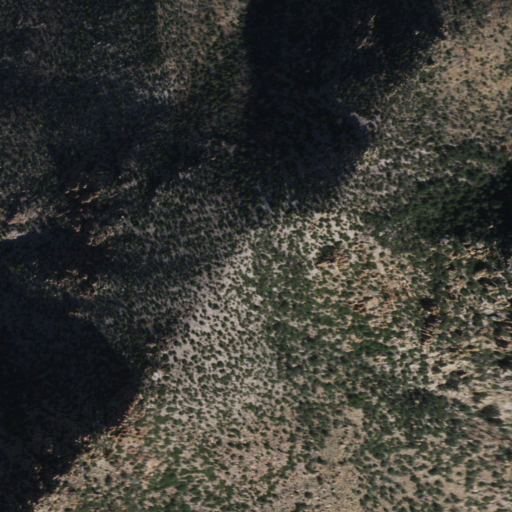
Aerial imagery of mountain in Arizona named Darnell Peak containing shrub, mixed forest, and evergreen forest